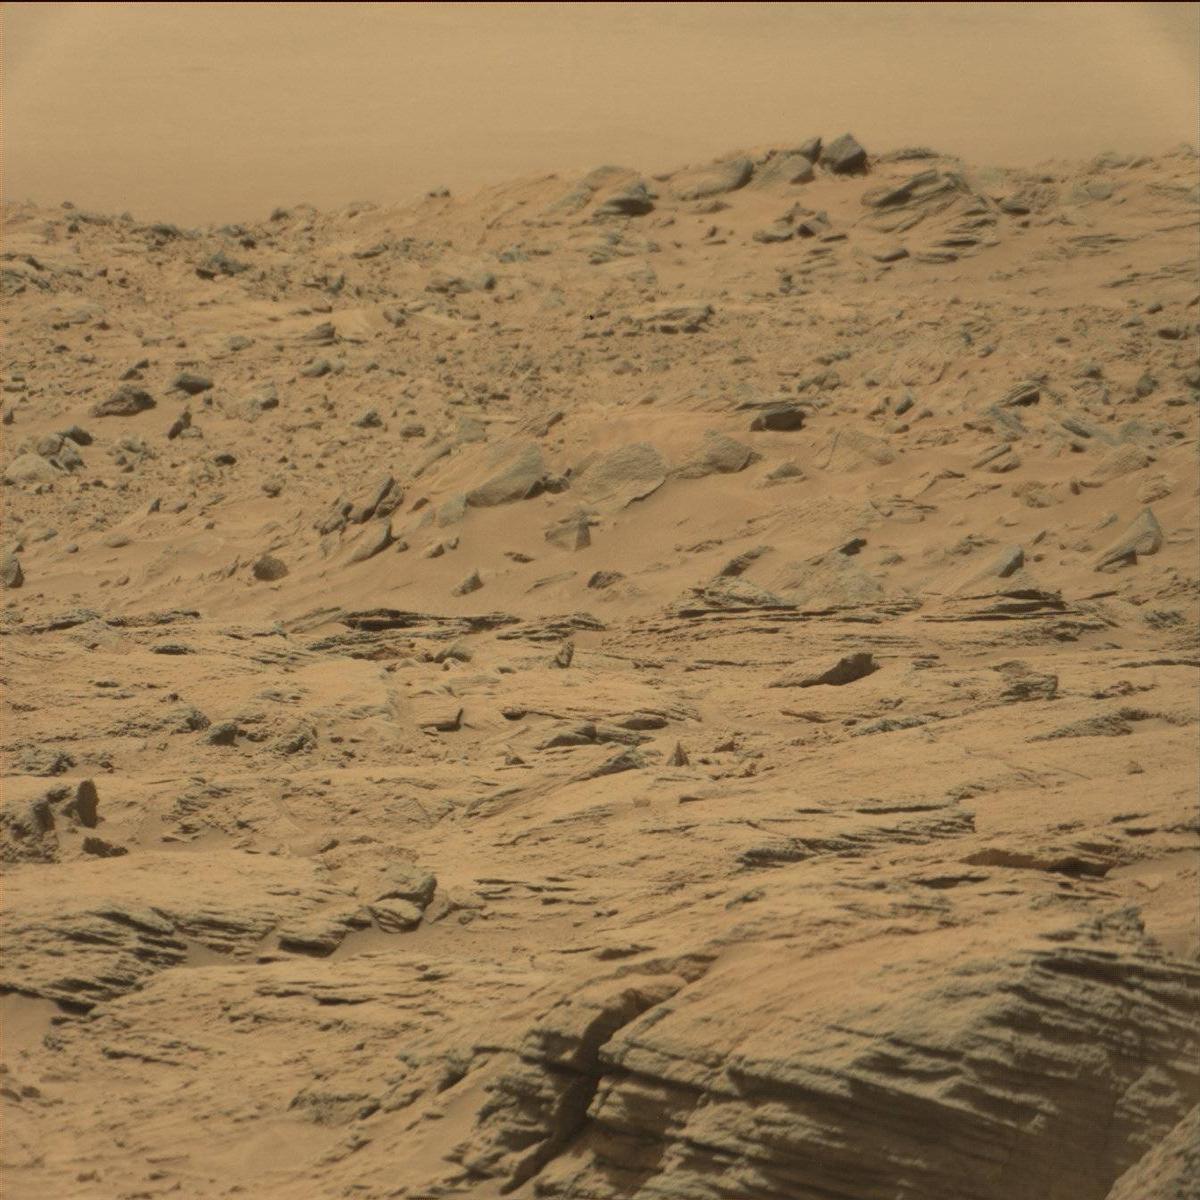
Terrain classes present: Bedrock, Ridge, Sand / Soil